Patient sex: F
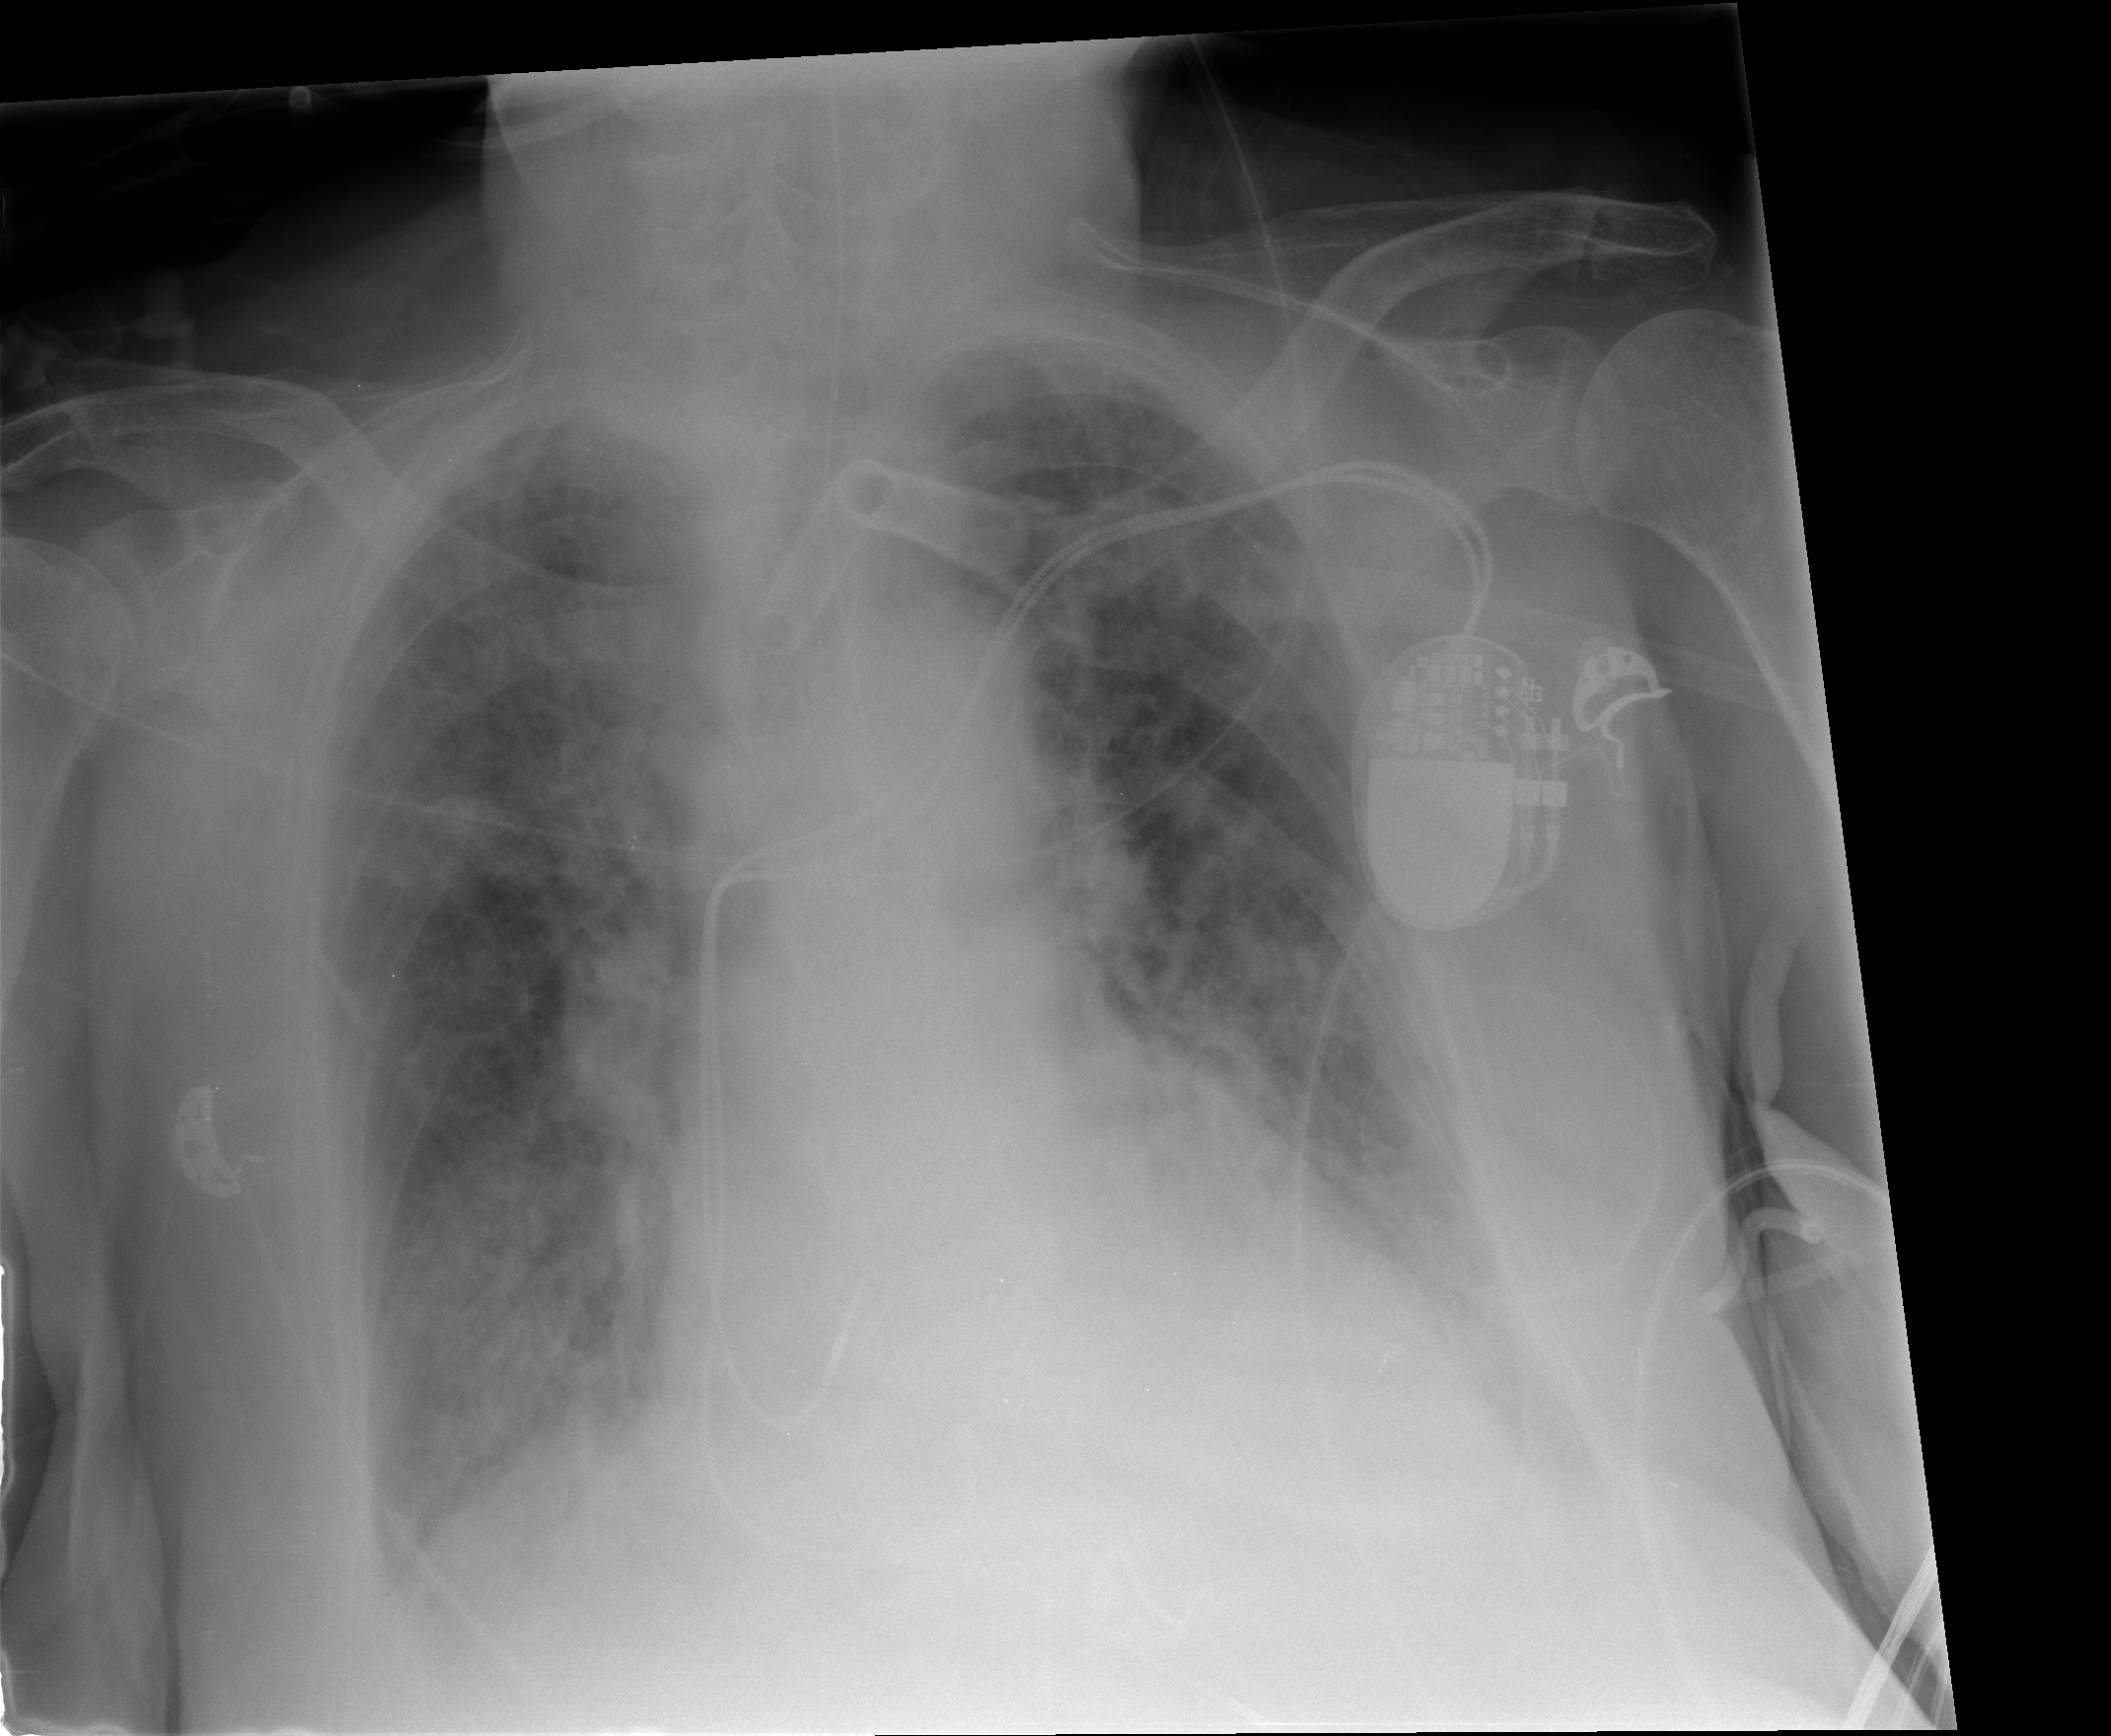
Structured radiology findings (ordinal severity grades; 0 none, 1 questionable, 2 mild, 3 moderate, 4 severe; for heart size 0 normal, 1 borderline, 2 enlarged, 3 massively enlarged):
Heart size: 2
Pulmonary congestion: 2
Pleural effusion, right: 2
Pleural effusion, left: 2
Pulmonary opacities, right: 3
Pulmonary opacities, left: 2
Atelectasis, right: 2
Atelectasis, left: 2